Here is the wavelet time-frequency representation (scalogram) of a rolling-element bearing's vibration measurement. Classify the bearing condition as one of: normal, inner_race, outer_race, ball.
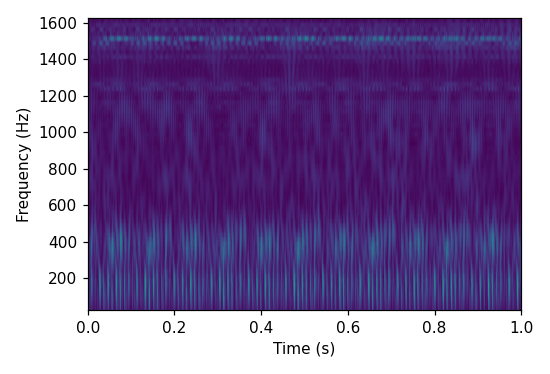
Answer: outer_race